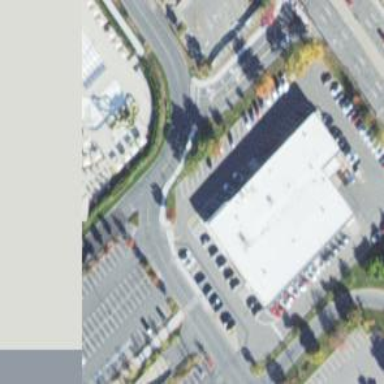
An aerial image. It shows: Building housing car shop.